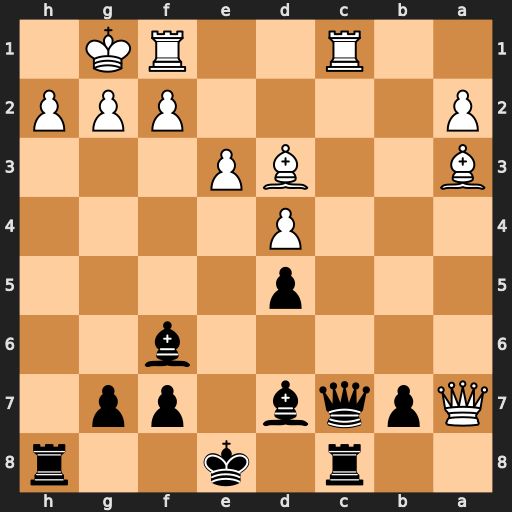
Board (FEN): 2r1k2r/Qpqb1pp1/5b2/3p4/3P4/B2BP3/P4PPP/2R2RK1
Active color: b
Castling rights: k
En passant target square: -
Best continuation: Qxh2#